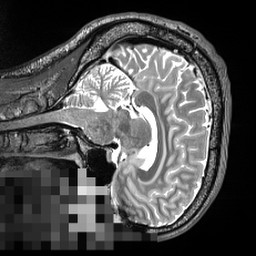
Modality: T2w
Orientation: sagittal
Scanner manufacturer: siemens
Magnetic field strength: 3 T
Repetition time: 3.2 s
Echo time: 0.564 s